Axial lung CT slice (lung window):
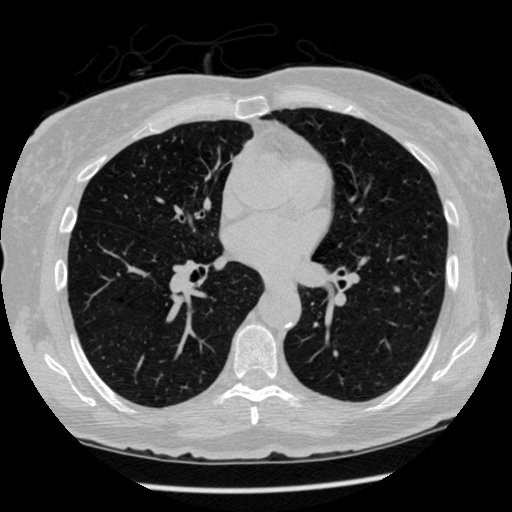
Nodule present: no